Field crop: maize
Growth stage: 1
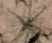
Species: salsola